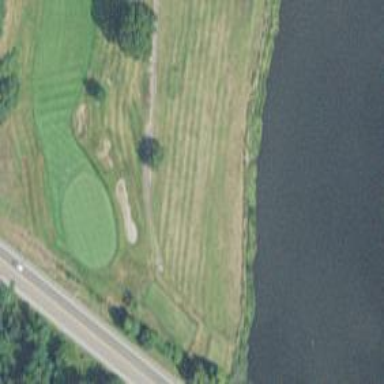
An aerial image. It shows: Path for both road and golf.